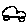
Label: car